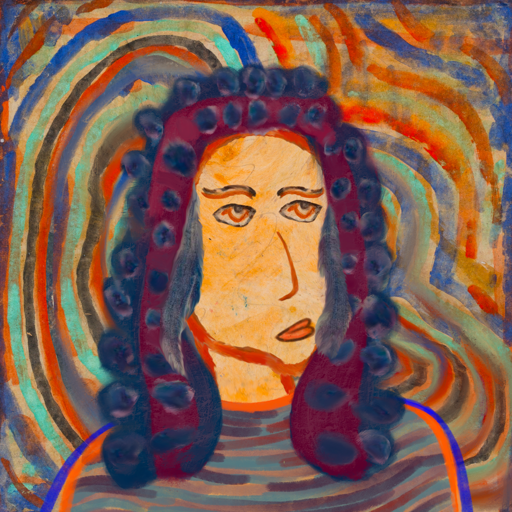
Background: Sisters, Head And Neck Side: Experience, Face Side: Experience, Bust: Experience, Hair Side: Hill_Girl, Head Accessory: Blank, Second Necklace: Blank, Necklace: Blank, Baby: Blank